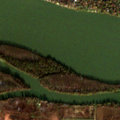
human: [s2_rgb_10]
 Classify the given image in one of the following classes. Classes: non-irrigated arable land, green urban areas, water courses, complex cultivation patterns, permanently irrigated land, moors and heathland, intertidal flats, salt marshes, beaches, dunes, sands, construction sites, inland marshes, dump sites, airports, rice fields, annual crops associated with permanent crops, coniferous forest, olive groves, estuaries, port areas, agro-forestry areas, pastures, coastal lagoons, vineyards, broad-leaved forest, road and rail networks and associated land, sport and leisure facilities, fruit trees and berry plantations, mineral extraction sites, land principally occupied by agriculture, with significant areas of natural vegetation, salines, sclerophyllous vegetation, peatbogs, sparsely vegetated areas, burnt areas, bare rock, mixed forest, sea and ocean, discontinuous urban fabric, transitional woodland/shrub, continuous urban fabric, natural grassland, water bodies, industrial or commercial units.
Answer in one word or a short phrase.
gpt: discontinuous urban fabric, complex cultivation patterns, broad-leaved forest, inland marshes, water courses